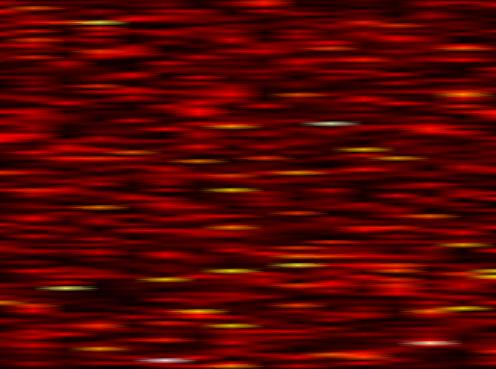
Label: FOFDM